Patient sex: M
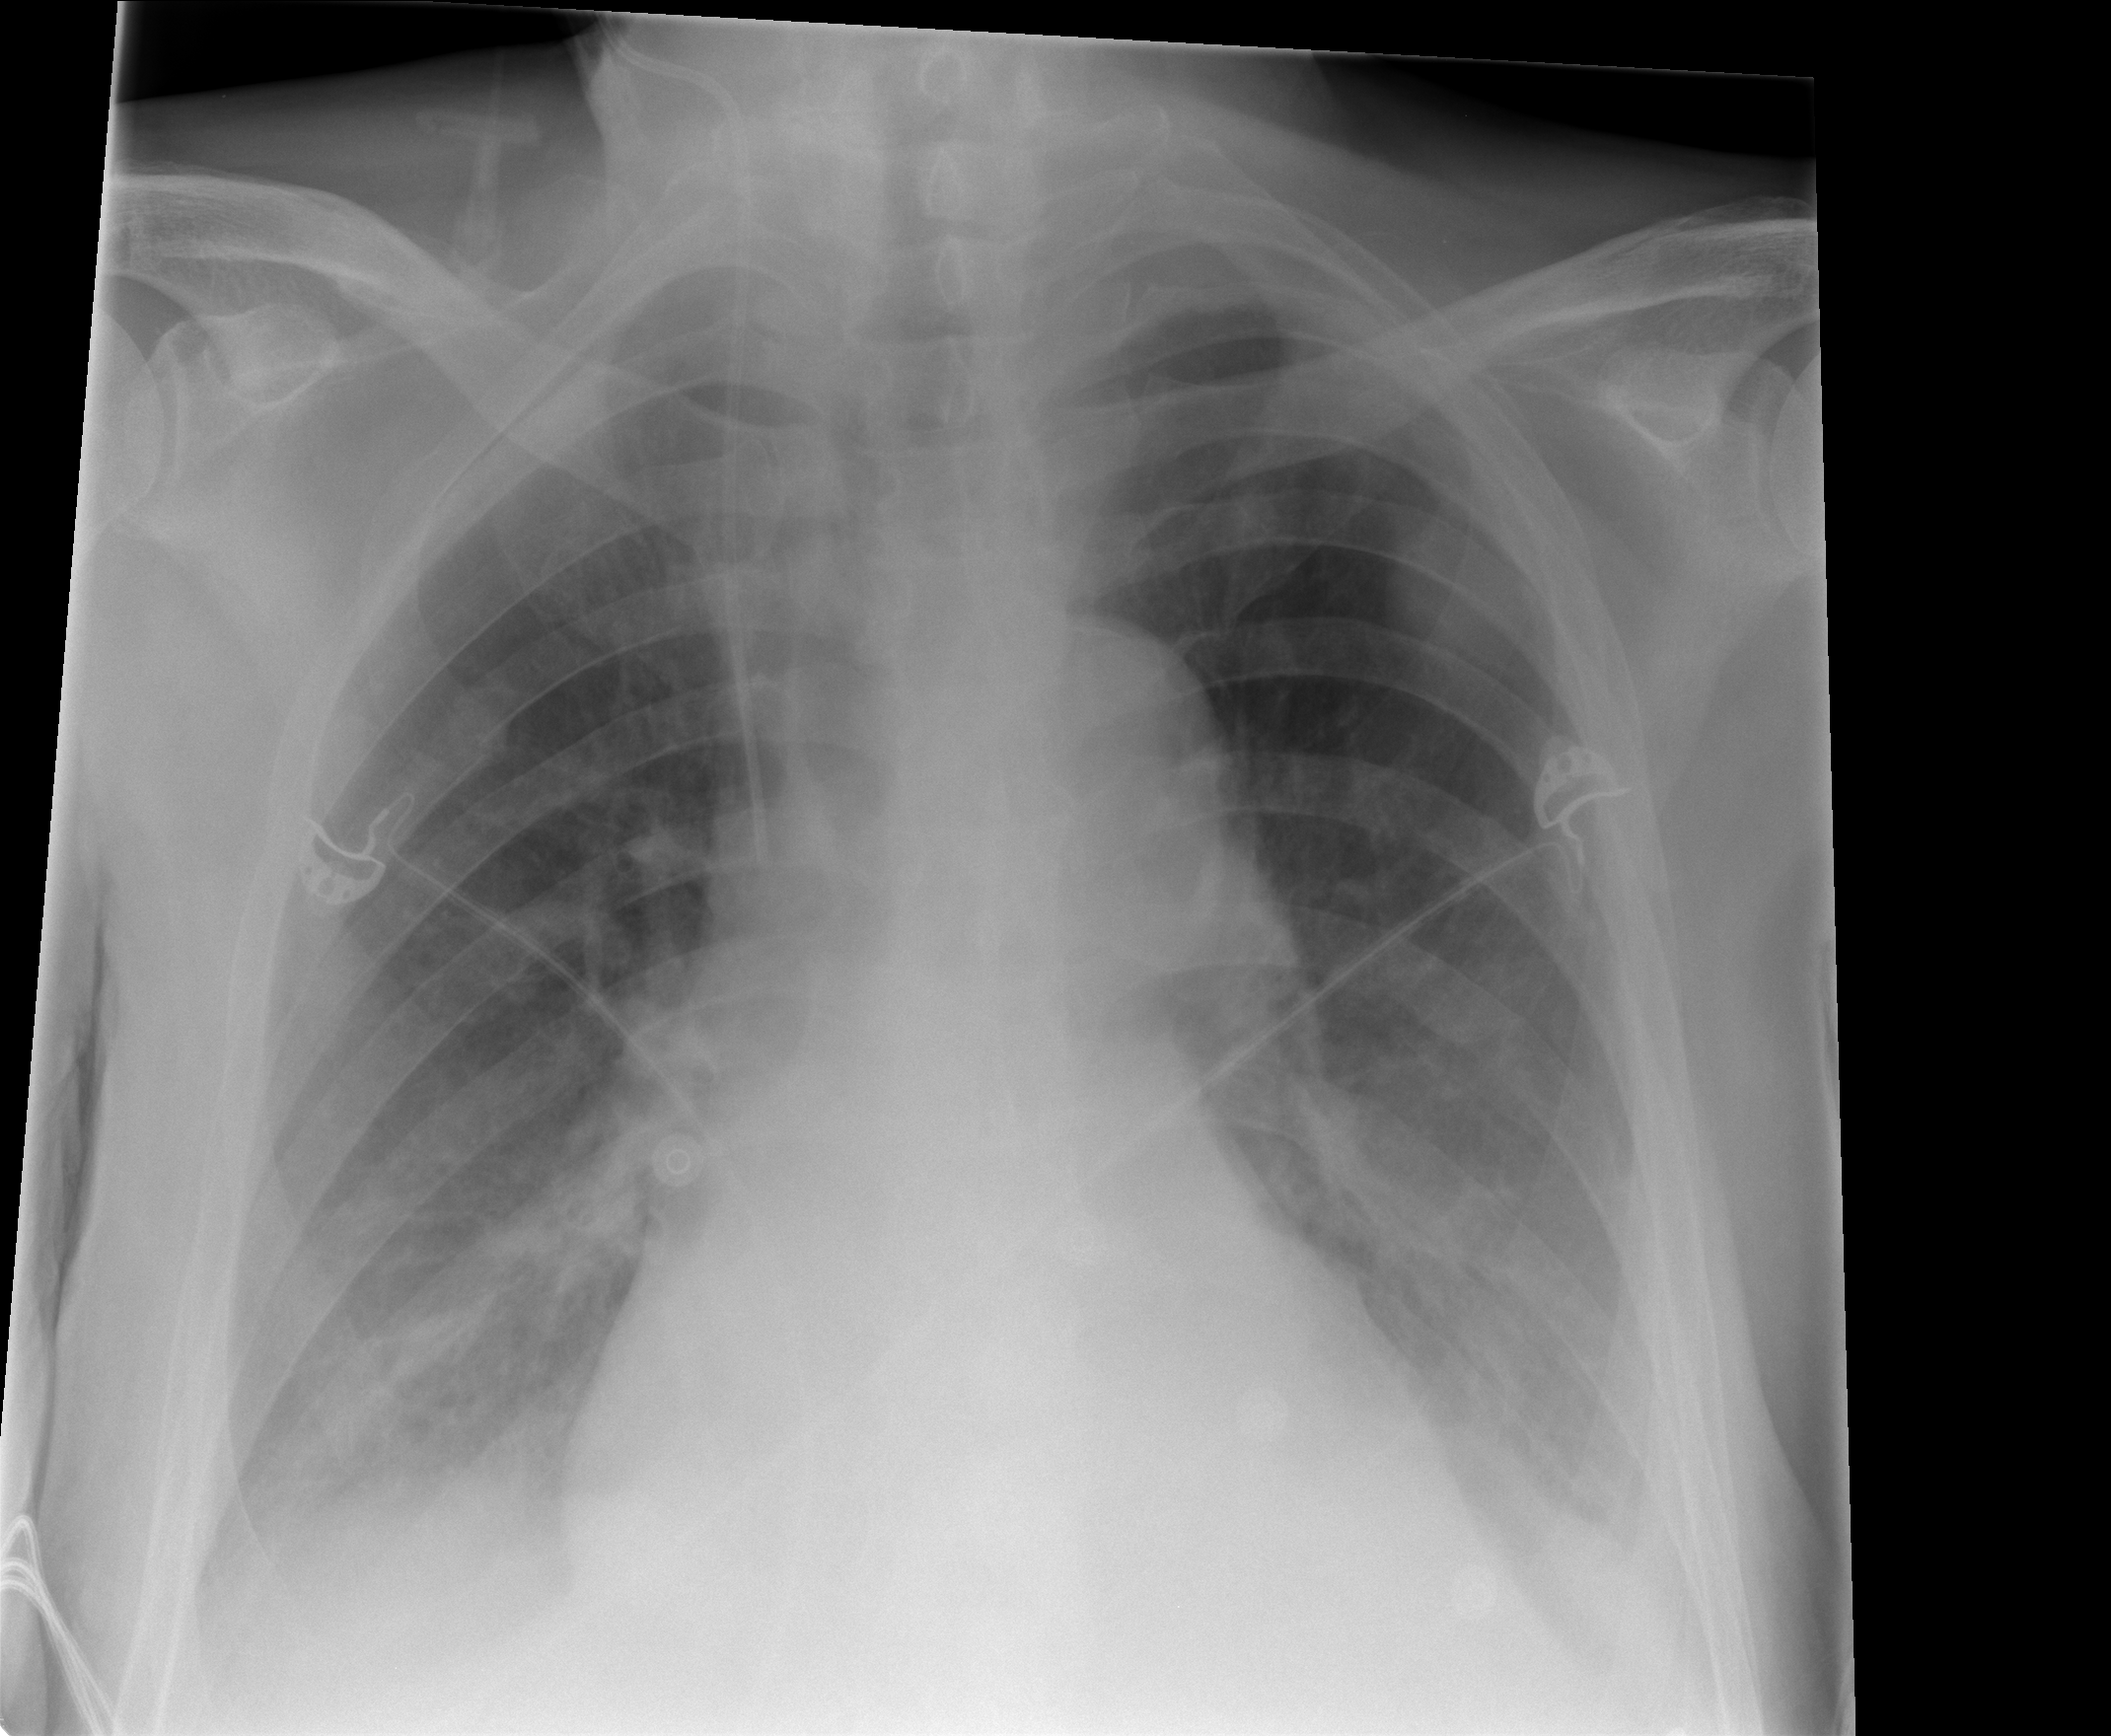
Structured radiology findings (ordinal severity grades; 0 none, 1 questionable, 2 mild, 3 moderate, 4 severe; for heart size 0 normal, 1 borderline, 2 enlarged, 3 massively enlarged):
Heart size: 2
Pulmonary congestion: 0
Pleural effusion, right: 2
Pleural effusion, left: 2
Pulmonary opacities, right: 0
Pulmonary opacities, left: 0
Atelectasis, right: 2
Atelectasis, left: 2